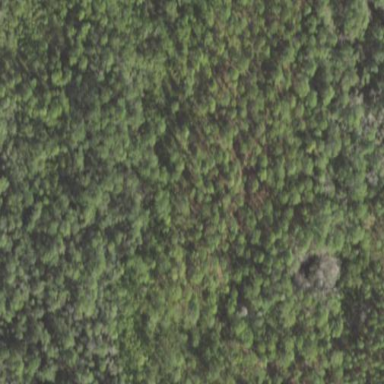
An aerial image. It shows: Woodland with needle-leaved trees.